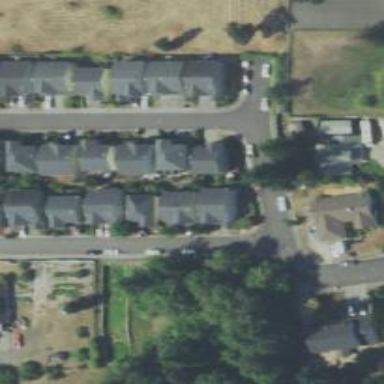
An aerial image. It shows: Residential road with sidewalk on the left side.